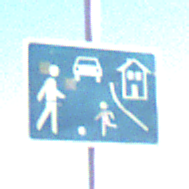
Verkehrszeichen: BeginnVerkehrsberuhigterBereich
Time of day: SunriseSunset
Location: Outdoor (Nature)
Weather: PartlyCloudy
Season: NotSpecified
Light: Natural